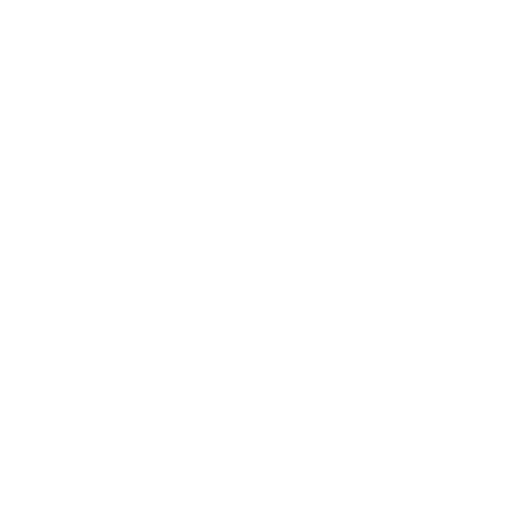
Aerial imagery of valley in Nevada named Tikaboo Valley containing only shrub